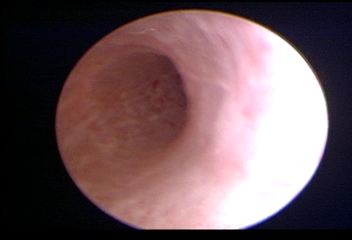
Modality: WLC
Class: Normal mucosa
Bladder cancer association: No